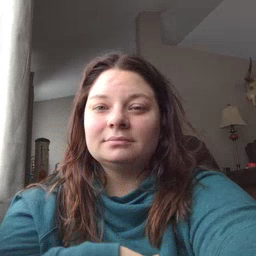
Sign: nap